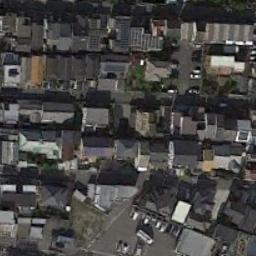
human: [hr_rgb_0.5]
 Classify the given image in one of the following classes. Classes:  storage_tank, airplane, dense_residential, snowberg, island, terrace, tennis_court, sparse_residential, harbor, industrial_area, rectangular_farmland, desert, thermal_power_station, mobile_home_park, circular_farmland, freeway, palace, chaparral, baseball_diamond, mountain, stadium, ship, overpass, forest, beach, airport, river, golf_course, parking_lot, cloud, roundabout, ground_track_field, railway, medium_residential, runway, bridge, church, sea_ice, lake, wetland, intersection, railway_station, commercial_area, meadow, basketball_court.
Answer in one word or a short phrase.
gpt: dense_residential